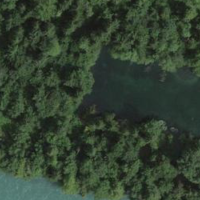
EUNIS habitat code: 41
Species observed at this site:
Stachys sylvatica